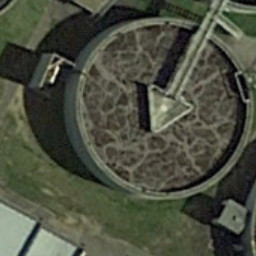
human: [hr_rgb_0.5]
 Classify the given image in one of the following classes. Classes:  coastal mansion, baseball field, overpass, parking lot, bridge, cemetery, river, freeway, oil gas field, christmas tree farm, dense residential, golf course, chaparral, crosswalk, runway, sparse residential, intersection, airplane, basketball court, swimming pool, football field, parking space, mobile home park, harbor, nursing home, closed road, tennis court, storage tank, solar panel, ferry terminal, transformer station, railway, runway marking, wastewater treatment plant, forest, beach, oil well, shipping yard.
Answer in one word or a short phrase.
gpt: wastewater treatment plant